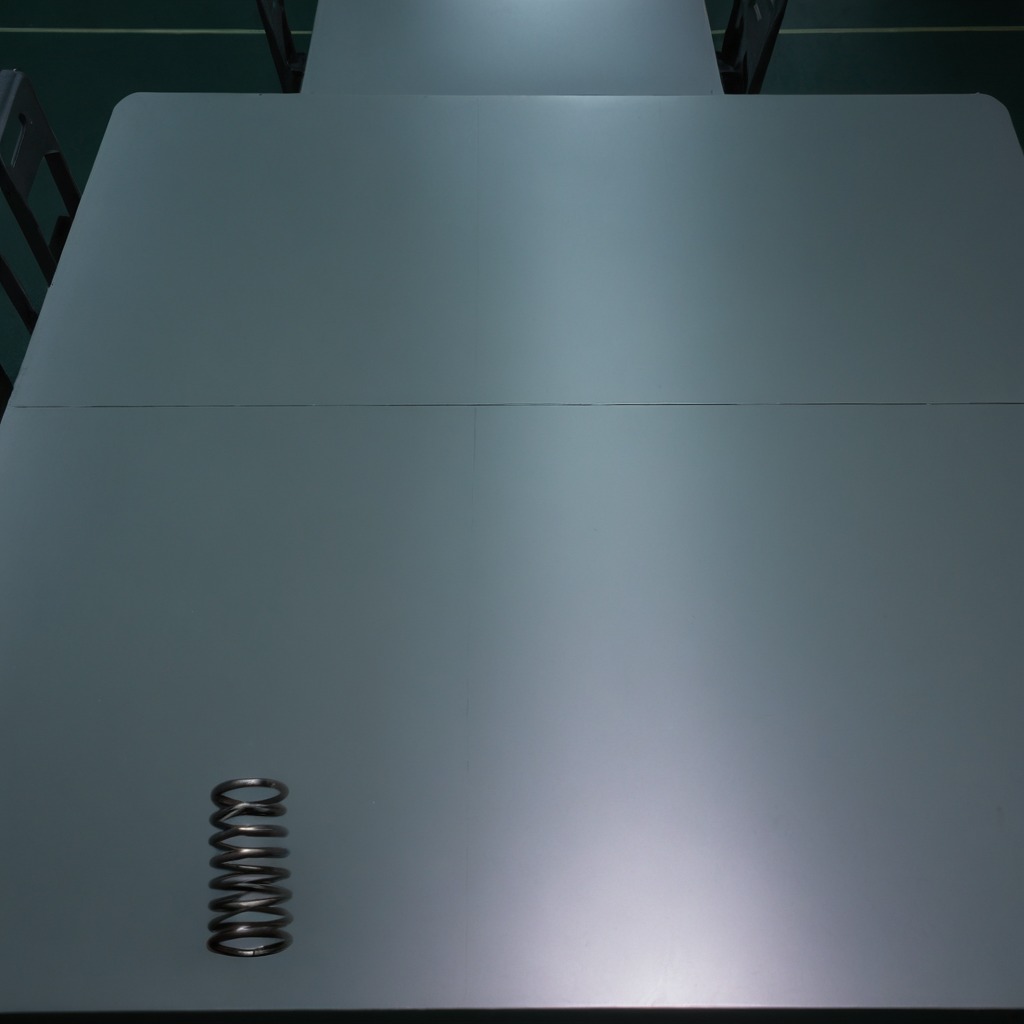
A coiled metal spring is lying on the table.